【题型】选择题　【知识点】函数　【难度】medium
如图，一次函数 \( y = x + 3 \) 的图象与 \( x \) 轴，\( y \) 轴分别交于点 \( A \)，\( B \)，点 \( C(-2,0) \) 是 \( x \) 轴上一点，点 \( E \)，\( F \) 分别为直线 \( y = x + 3 \) 和 \( y \) 轴上的两个动点，当 \( \triangle CEF \) 周长最小时，点 \( E,F \) 的坐标分别为（ ）

\vspace{0.5em}
\noindent A. \( E\left(-\dfrac{13}{6},\dfrac{5}{6}\right) \)，\( F(0,2) \)
\hfill B. \( E(-2,2) \)，\( F(0,2) \)

\vspace{0.5em}
\noindent C. \( E\left(-\dfrac{13}{6},\dfrac{5}{6}\right) \)，\( F\left(0,\dfrac{2}{5}\right) \)
\hfill D. \( E(-2,2) \)，\( F\left(0,\dfrac{2}{5}\right) \)
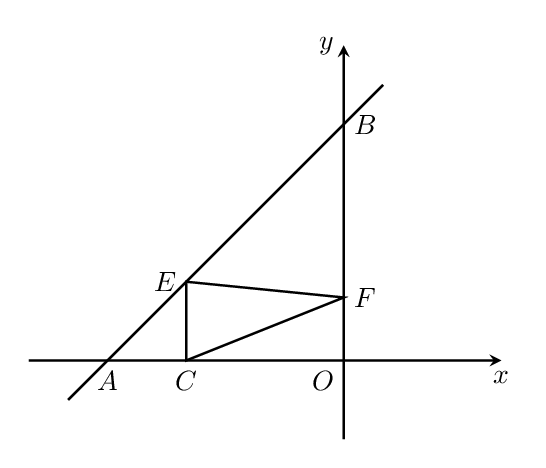
【解答】
\noindent \textbf{【答案】C}

\vspace{0.5em}
\noindent \textbf{【分析】}求出点 \( E \) 关于直线 \( y = x + 3 \) 以及 \( y \) 轴的对称点 \( C',C'' \) 的坐标，即可确定当 \( \triangle CEF \) 周长最小时的 \( E \)，\( F \) 的位置，求出直线 \( C'C'' \) 的方程，联立 \( y = x + 3 \) 即可得 \( E \) 点坐标，令 \( x = 0 \)，即可得 \( F \) 点坐标，即得答案.

\vspace{1em}
\noindent \textbf{【详解】}设 \( C \) 关于直线 \( y = x + 3 \) 的对称点为 \( C'(a,b) \)，
\[
\begin{cases}
\dfrac{b}{a+2} = -1 \\
\dfrac{b}{2} = \dfrac{a-2}{2} + 3
\end{cases}
\]
，解得
\[
\begin{cases}
a = -3 \\
b = 1
\end{cases}
\]
，即 \( C'(-3,1) \)，

\noindent \( C \) 关于 \( y \) 轴的对称点为 \( C''(2,0) \)，

\noindent 则 \( \triangle CEF \) 的周长为 \( |EC|+|FC|+|EF| = |EC'|+|FC''|+|EF| \geq |C'C''| \)，

\noindent 当点 \( C',E,F,C'' \) 在同一条直线上时，\( |EC'|+|FC''|+|EF| = |C'C''| \)，即 \( \triangle CEF \) 的周长最小；

\noindent 此时 \( C'C'' \) 的斜率为 \( \dfrac{1-0}{-3-2} = -\dfrac{1}{5} \)，故 \( C'C'' \) 的方程为 \( y = -\dfrac{1}{5}(x-2) \)，

\noindent 联立
\[
\begin{cases}
y = x + 3 \\
y = -\dfrac{1}{5}(x-2)
\end{cases}
\]
，解得
\[
\begin{cases}
x = -\dfrac{13}{6} \\
y = \dfrac{5}{6}
\end{cases}
\]
，即 \( E\left(-\dfrac{13}{6},\dfrac{5}{6}\right) \)，

\noindent 对于 \( y = -\dfrac{1}{5}(x-2) \)，令 \( x = 0 \)，则 \( y = \dfrac{2}{5} \)，即 \( F\left(0,\dfrac{2}{5}\right) \)，

\noindent 故选：C
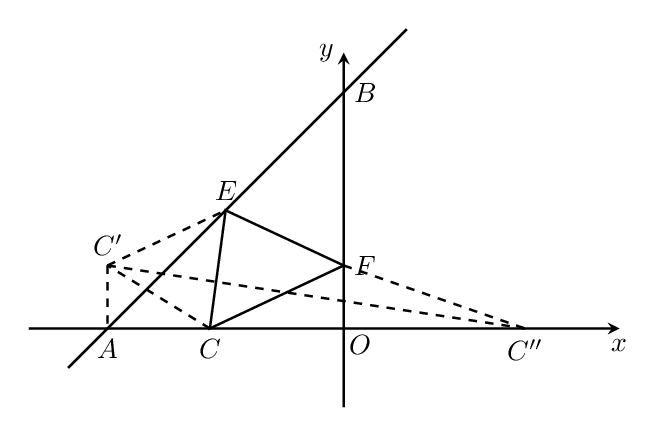